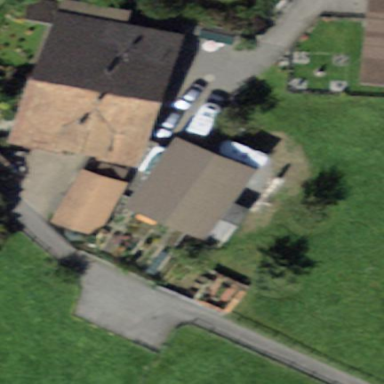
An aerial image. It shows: Barn.